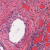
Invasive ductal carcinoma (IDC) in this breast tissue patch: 1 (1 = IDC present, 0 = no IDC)